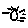
Label: sun